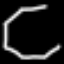
Label: octagon